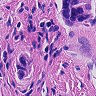
Metastatic tissue present: yes